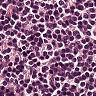
Metastatic tissue present: no